Question: I've a little problem on my graph when using core-plot.
I plot my datas using 2 arrays, 1 for Y axe and 1 for X axe, classic.
My problem is that I have values like this:
Values Array : (
"0.105814",
"0.105828",
"0.1058",
"0.105814",
"0.1058",
"0.105793",
"0.105779",
"0.10575",
"0.10575",
"0.10558"
And when I display the graph, I just see that:

And I don't want one "0,1" but the entire value. I didn't find the parameter so if someone know, I guess it's not really complicated.
Thanks for any help!
PS: And I know it's not "label" like labels are used in core-plot but I don't know how to call it :P
And sorry for my English.
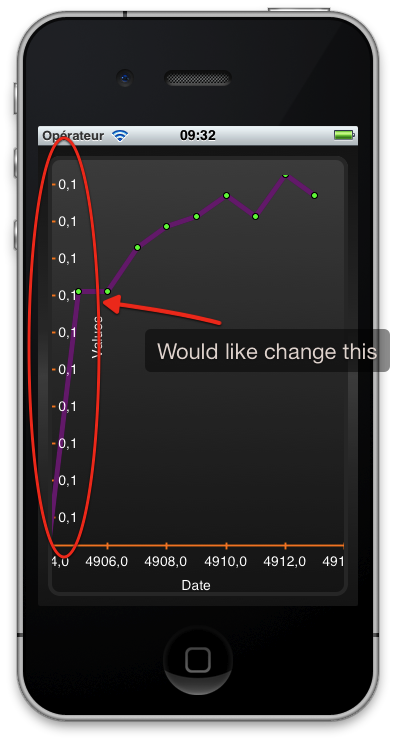
Answer: Each axis has a property called 'labelFormatter'. This is a standard 'NSNumberFormatter'. You can create a new formatter that formats the labels any way you want. See <URL> for details.